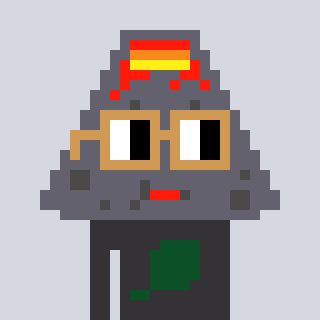
a pixel art character with square brown glasses, a volcano-shaped head and a grayscale-colored body on a cool background